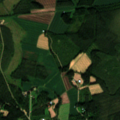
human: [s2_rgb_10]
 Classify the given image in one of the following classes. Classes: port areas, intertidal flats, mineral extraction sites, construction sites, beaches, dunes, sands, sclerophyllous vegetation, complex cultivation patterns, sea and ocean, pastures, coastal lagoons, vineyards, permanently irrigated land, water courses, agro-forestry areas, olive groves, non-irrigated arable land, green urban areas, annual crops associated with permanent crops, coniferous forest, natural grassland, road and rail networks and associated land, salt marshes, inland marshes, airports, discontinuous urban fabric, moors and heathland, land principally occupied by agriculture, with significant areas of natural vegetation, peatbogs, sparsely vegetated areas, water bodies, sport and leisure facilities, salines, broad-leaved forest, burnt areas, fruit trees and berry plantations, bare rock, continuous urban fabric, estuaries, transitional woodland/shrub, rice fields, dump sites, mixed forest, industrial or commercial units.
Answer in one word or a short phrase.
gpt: non-irrigated arable land, land principally occupied by agriculture, with significant areas of natural vegetation, coniferous forest, mixed forest